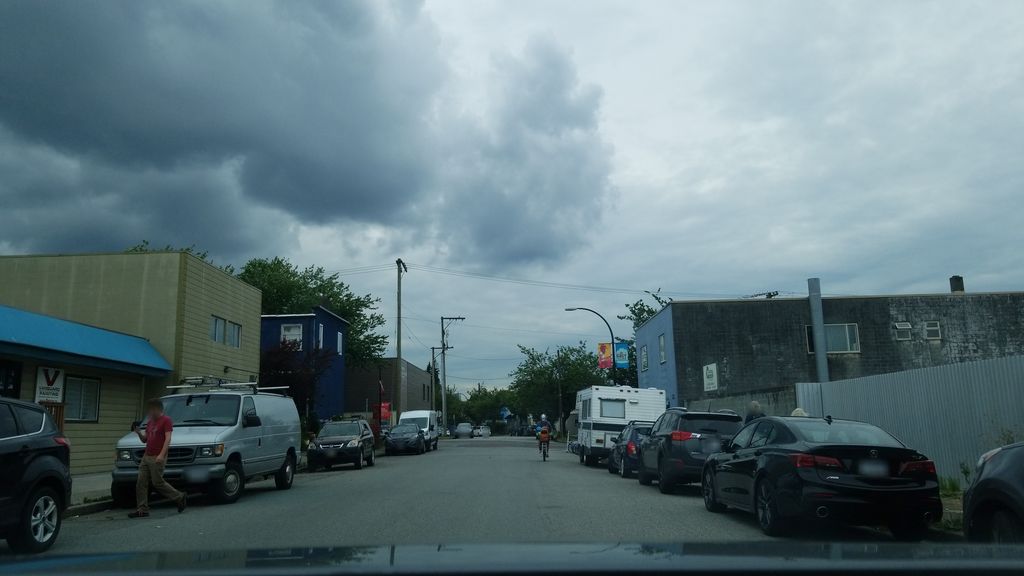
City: vancouver